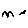
Label: bird